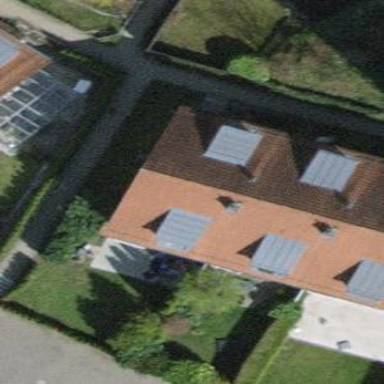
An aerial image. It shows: Simple house.